This continuous-wavelet-transform scalogram was computed from a bearing vibration snapshot. Classify the bearing condition as one of: normal, inner_race, outer_race, ball.
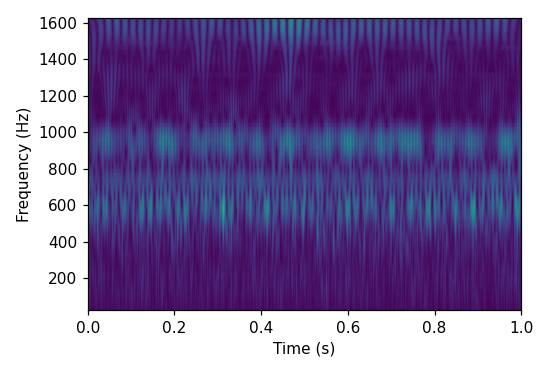
Answer: normal